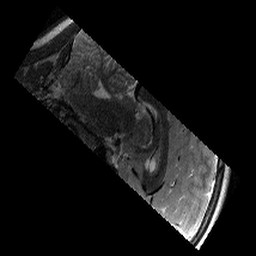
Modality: T2w
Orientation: sagittal
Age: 13
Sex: male
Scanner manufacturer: siemens
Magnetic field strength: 3 T
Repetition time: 9.23 s
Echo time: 0.067 s